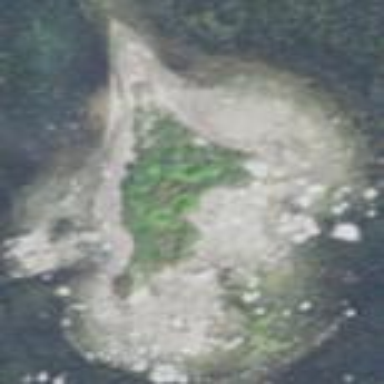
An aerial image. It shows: Islet along the coastline.